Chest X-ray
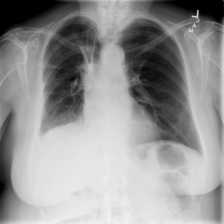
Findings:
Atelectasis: negative
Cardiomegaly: negative
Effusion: positive
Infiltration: negative
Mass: negative
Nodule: negative
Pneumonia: negative
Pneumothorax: negative
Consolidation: positive
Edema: negative
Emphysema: negative
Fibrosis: negative
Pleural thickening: positive
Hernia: negative